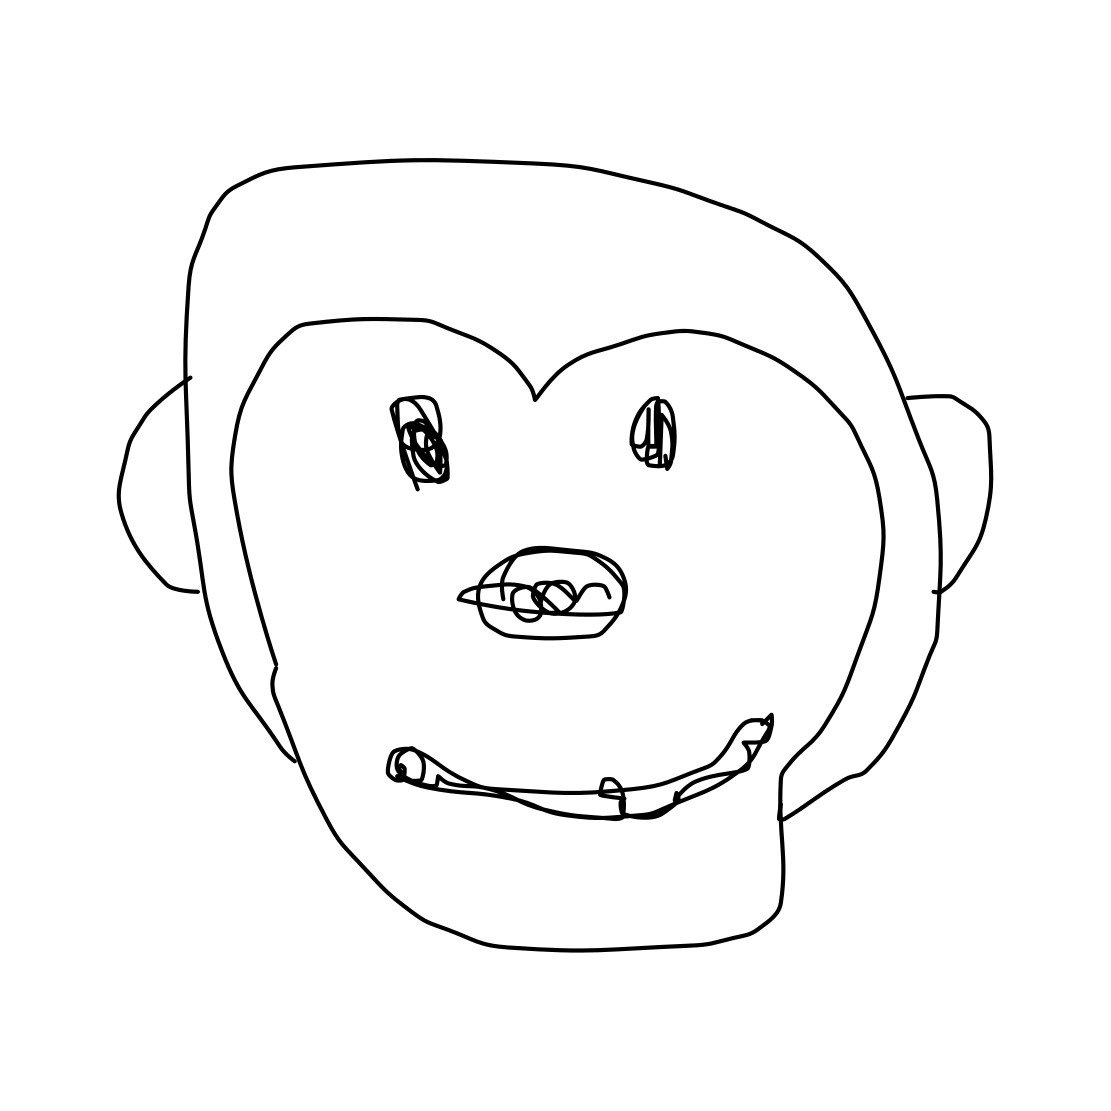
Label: monkey